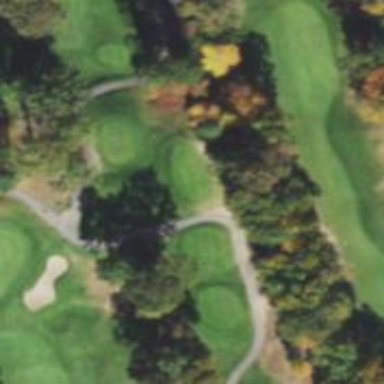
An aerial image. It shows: Pathway for golfing.